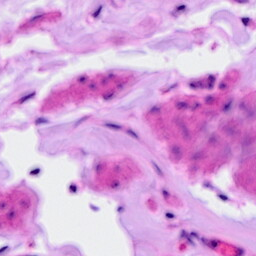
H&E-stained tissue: Ovarian